Question: Here is a screenshot of my window at present:

My problem is that I simply cannot get the scrollbar to appear attached to the right side of the listbox instead of the right side of the main window. The code is here:
'''
from Tkinter import *
def onselect(event):
w = event.widget
index = int(w.curselection()[0])
value = w.get(index)
info = find_info(value)
listSelection.delete(0, END)
listSelection.insert(END, "Node ID: " + info[0])
listSelection.insert(END, "Owner/Description: " + info[1])
listSelection.insert(END, "Last Latitude: " + info[2])
listSelection.insert(END, "Last Longitude: " + info[3])
mapNodes = "http://ukhas.net/api/mapNodes"
nodeData = "http://ukhas.net/api/nodeData"
current_id = 0
window = Tk() # create window
window.configure(bg='lightgrey')
window.title("UKHASnet Node Manager")
window.geometry("680x400")
lbl1 = Label(window, text="Node List:", fg='black', font=("Helvetica", 16, "bold"))
lbl2 = Label(window, text="Node Information:", fg='black', font=("Helvetica", 16,"bold"))
lbl1.place(x=0, y=0)
lbl2.place(x=200, y=0)
scrollbar = Scrollbar(window, orient="vertical")
listNodes = Listbox(window, width=20, height=20, yscrollcommand=scrollbar.set, font=("Helvetica", 12))
scrollbar.config(command=listNodes.yview)
scrollbar.pack(side="right", fill="y")
listSelection = Listbox(window, width=50, height=4, font=("Helvetica", 12))
# pack objects onto window
listNodes.place(x=1, y=40)
listSelection.place(x=200, y=40)
'''
Any help appreciated, and I'm running Ubuntu 14.04 and Python 2.7.5
Matt
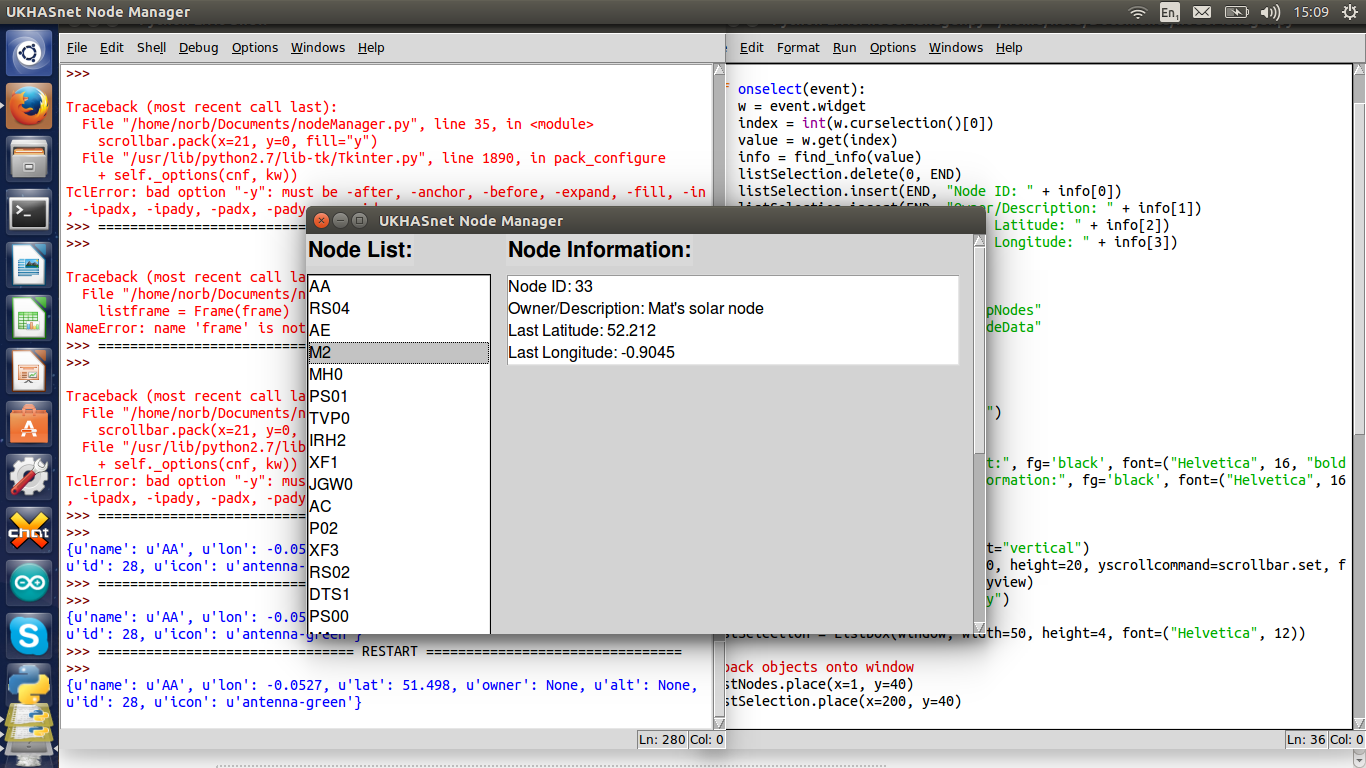
Answer: You attached scrollbar to 'window'
'''
Scrollbar(window, orient="vertical")
'''
Try to attache to 'listNodes'
'''
Scrollbar(listNodes, orient="vertical")
'''
or create 'Frame' with 'Listbox' and attache scrollbar to that frame.
---
example with 'Frame'
'''
from Tkinter import *
window = Tk()
window.geometry("680x500")
Label(window, text="Top label").pack()
frame = Frame(window)
frame.pack()
listNodes = Listbox(frame, width=20, height=20, font=("Helvetica", 12))
listNodes.pack(side="left", fill="y")
scrollbar = Scrollbar(frame, orient="vertical")
scrollbar.config(command=listNodes.yview)
scrollbar.pack(side="right", fill="y")
listNodes.config(yscrollcommand=scrollbar.set)
for x in range(100):
listNodes.insert(END, str(x))
Label(window, text="Bottom label").pack()
window.mainloop()
'''

---
frame in your code - I use 'grid/pack' because I prefered it.
I add some code so now lists resize when window resizes.
'''
from Tkinter import *
def onselect(event):
w = event.widget
index = int(w.curselection()[0])
value = w.get(index)
info = find_info(value)
listSelection.delete(0, END)
listSelection.insert(END, "Node ID: " + info[0])
listSelection.insert(END, "Owner/Description: " + info[1])
listSelection.insert(END, "Last Latitude: " + info[2])
listSelection.insert(END, "Last Longitude: " + info[3])
mapNodes = "http://ukhas.net/api/mapNodes"
nodeData = "http://ukhas.net/api/nodeData"
current_id = 0
window = Tk() # create window
window.configure(bg='lightgrey')
window.title("UKHASnet Node Manager")
window.geometry("680x400")
lbl1 = Label(window, text="Node List:", fg='black', font=("Helvetica", 16, "bold"))
lbl2 = Label(window, text="Node Information:", fg='black', font=("Helvetica", 16,"bold"))
lbl1.grid(row=0, column=0, sticky=W)
lbl2.grid(row=0, column=1, sticky=W)
frm = Frame(window)
frm.grid(row=1, column=0, sticky=N+S)
window.rowconfigure(1, weight=1)
window.columnconfigure(1, weight=1)
scrollbar = Scrollbar(frm, orient="vertical")
scrollbar.pack(side=RIGHT, fill=Y)
listNodes = Listbox(frm, width=20, yscrollcommand=scrollbar.set, font=("Helvetica", 12))
listNodes.pack(expand=True, fill=Y)
scrollbar.config(command=listNodes.yview)
listSelection = Listbox(window, height=4, font=("Helvetica", 12))
listSelection.grid(row=1, column=1, sticky=E+W+N)
for x in range(100):
listNodes.insert(END, x)
for x in "ABCD":
listSelection.insert(END, x + ": ?")
'''